Question: In Magento, I need to run a query to find out which categories have a Static Block assigned. I know static blocks are stored in 'cms_block', and also where categories are stored. However, what is the table that joins these two in the database? Or is it a foreign key field in the category table?

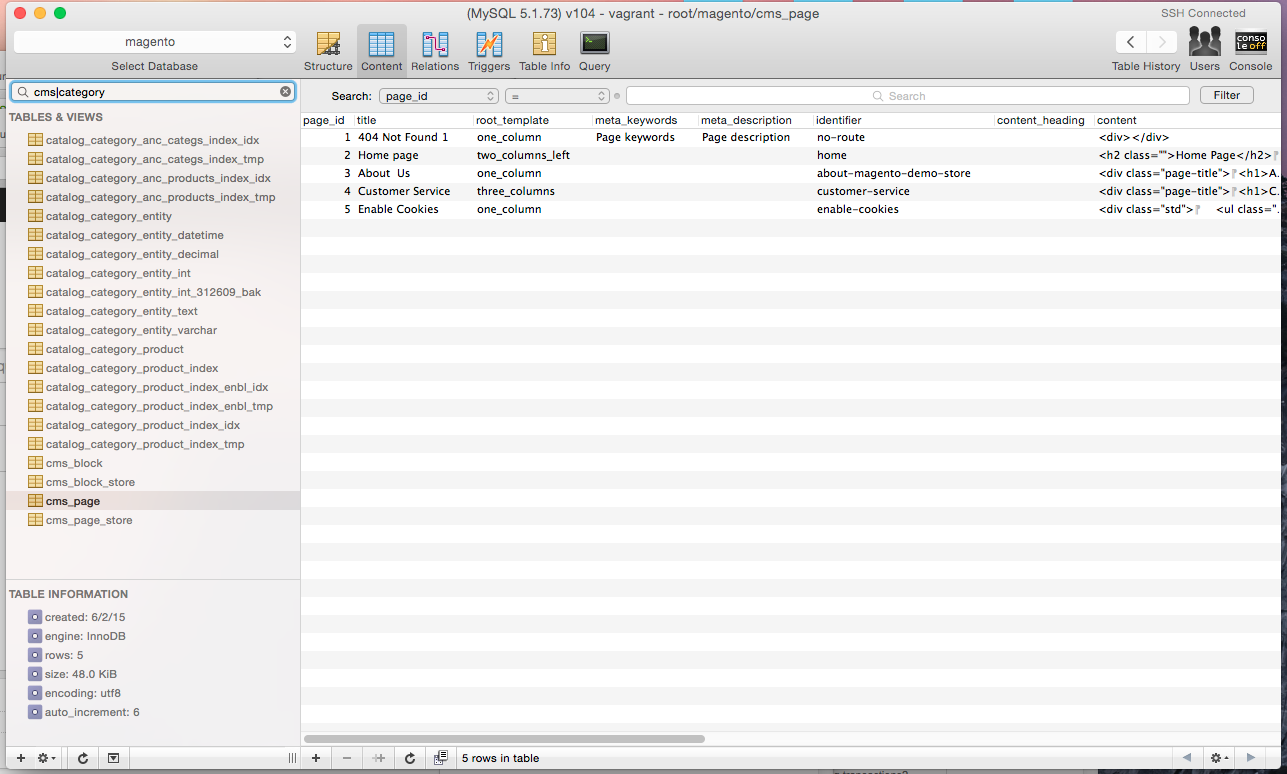
Answer: Categories are EAV model, so, you should indeed look at some table to join.
Here is the request you are looking for :
'''
select cat.*, cms.* from 'catalog_category_entity' as cat
join 'catalog_category_entity_int' as ci on cat.entity_id = ci.'entity_id'
join 'eav_attribute' as att on att.'attribute_id' = ci.'attribute_id'
join 'cms_block' as cms on cms.'block_id' = ci.'value'
where att.'attribute_code' = 'landing_page'
'''
Alan Storm, has a really great article (as usual) on his blog if you want to dig deeper into Magento EAV structure : <URL>